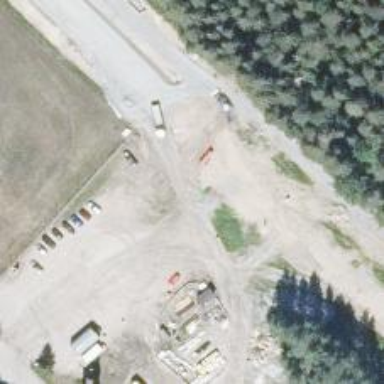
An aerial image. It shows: Asphalt service road designed for Nordic skiing.